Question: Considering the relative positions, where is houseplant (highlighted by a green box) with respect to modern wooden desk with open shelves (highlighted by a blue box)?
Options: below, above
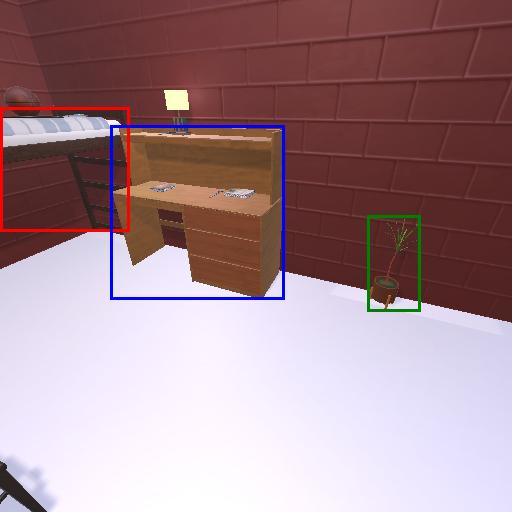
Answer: below